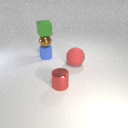
small blue rubber cylinder behind large red rubber sphere